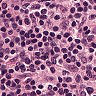
Metastatic tissue present: no